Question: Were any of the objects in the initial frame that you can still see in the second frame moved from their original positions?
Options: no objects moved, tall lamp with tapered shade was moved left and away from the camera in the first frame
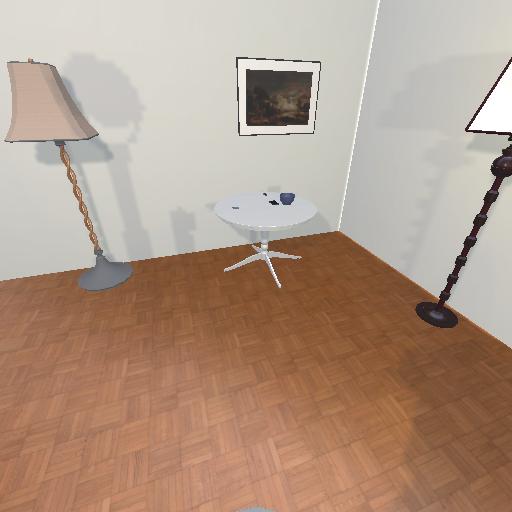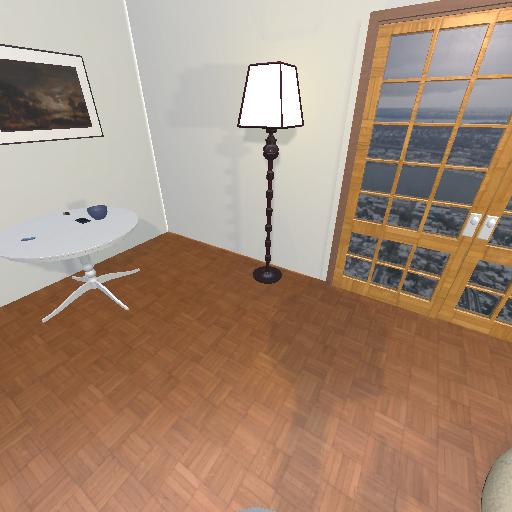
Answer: no objects moved